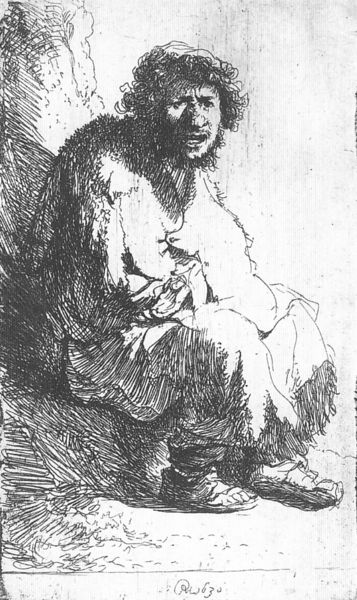
Titel: Selbstbildnis als Bettler
Künstler: Harmensz van Rijn Rembrandt
Institution: London, British Museum
Schlagwörter: dunkel, feder, fuß, hand, mann, schatten, weiß, sitzen, frau, grau, haar, hell, mund, nase, schwarz, skizze, zeichnung, blick, bart, arm, arme, augen, mensch, rembrandt, portrait, porträt, signatur, fransen, gewand, haare, kutte, lange haare, mantel, locken, füße, papier, schuhe, hocker, goya, sandalen, selbstporträt, lachen, tusche, lumpen, schwarz weiss, schraffur, stich, titel, selbstbildnis, bleistift, sandale, bettler, bettlerin, kupferstich, armut, araber, wegesrand, frage, rufen, kummer, zecihnung, große nase, goliath, geöffneter mund, 1600, 1580, pzeichnung, sitzer, strich zeichnung, steinzeitmensch, ohne hand